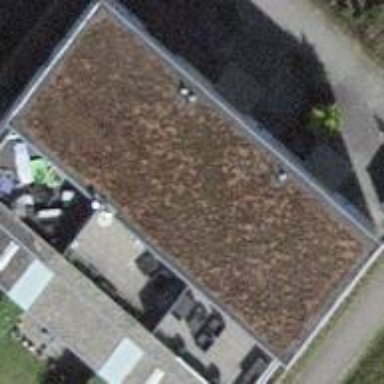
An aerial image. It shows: Building with flat roof.